Interaction volume radius: 5 \u00c5
Interaction volume height: 20 \u00c5
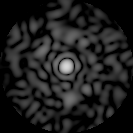
Disorder parameter: 0.8066